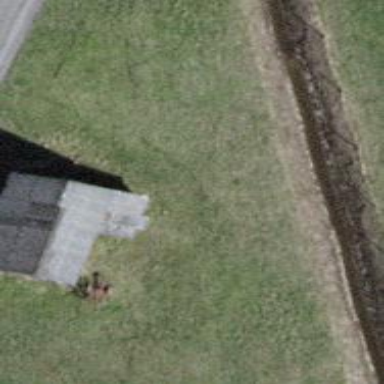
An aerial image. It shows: Shed.